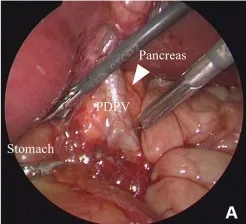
Laparoscopic findings for case 1. (A) The PDPV is confirmed.
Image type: medical_photograph (other_medical_photograph)